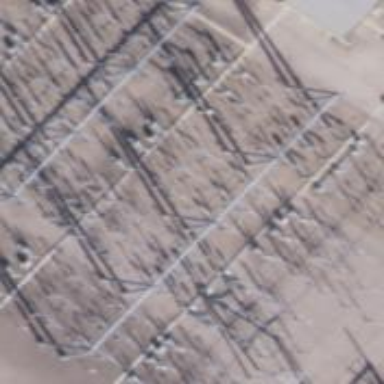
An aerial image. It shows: Switch for power supply.